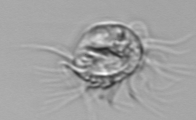
Label: Leegaardiella_ovalis